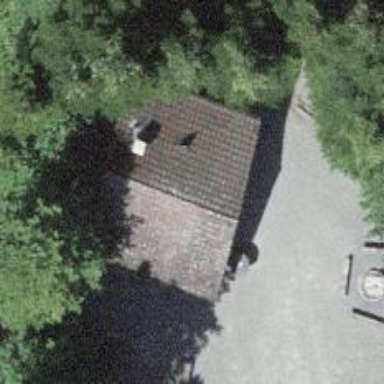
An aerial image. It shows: Shelter.